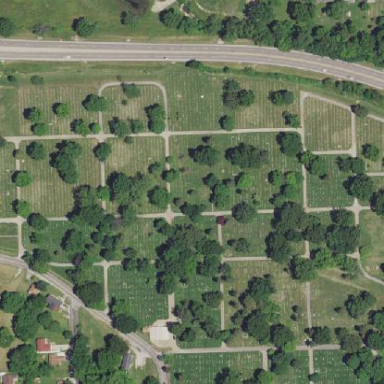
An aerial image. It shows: Graveyard area designated as cemetery.